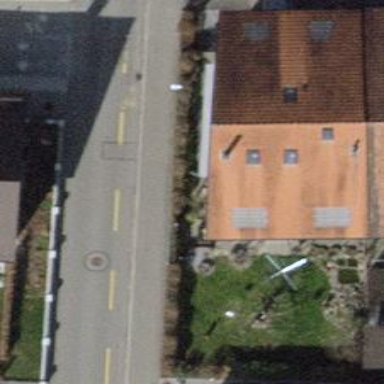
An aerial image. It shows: Flagpole which is man-made.